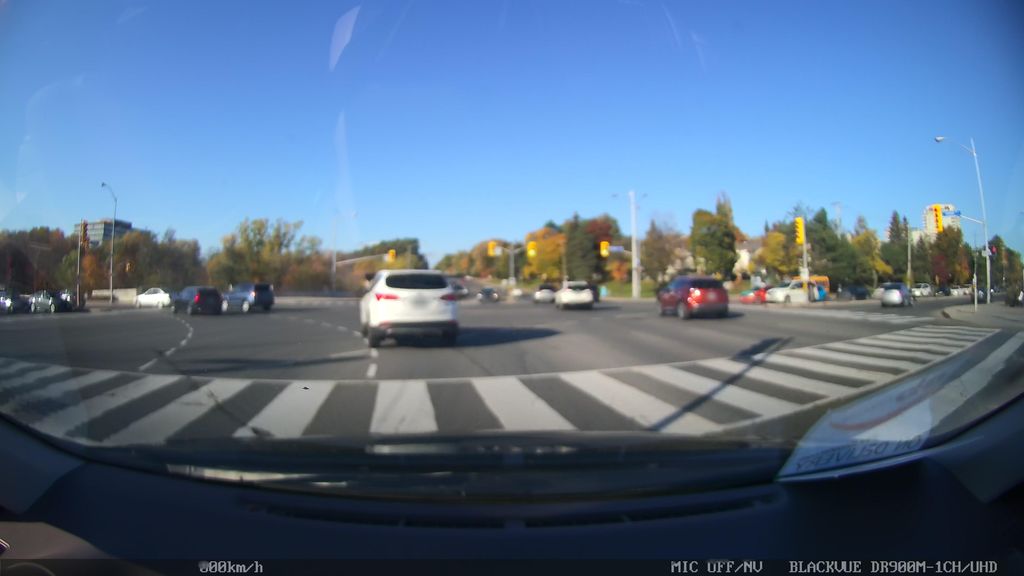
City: toronto